Question: I have a list of links/image pairs in a page.
For example, social page below has two links - Twitter, Facebook...the image didn't capture the name.
I need to traverse these and do and insert alphabetically.
So I grab the page ID as follows:
'''
var element_iterator = document.getElementById( 'social_page' );
'''
Now I have the "page' containing the two links Twiiter and Facebook. Say i want to inset Quora, how do I traverse this to find the insert point.
How can I traverse the DOM and to and alphaetical insert based on title.
'''
var page_element = document.getElementById( form_elements.tag.value + '_page' );
var element_iterator = page_element.firstChild;
while( !!( element_iterator = element_iterator.nextSibling ) )
{
if( typeof element_iterator.tagName === 'undefined' )
{
page_element.insertBefore( image_element, element_iterator );
page_element.insertBefore( link_element, element_iterator );
break;
}
else if( element_iterator.tagName.toLowerCase() === 'a' && ( link_element.innerHTML<element_iterator.innerHTML ) )
{
element_iterator = element_iterator.previousSibling;
page_element.insertBefore( image_element, element_iterator );
page_element.insertBefore( link_element, element_iterator );
break;
}
}
'''

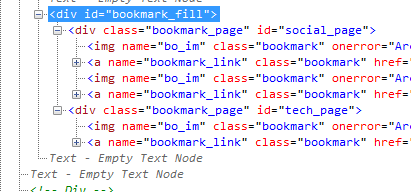
Answer: Let's say you have a list of DOM nodes, for example something like:
'''
var links = document.getElementsByClassName("bookmark_link");
'''
(To get elements scoped to be subelements of a certain ID, try
'''
var links = document.querySelectorAll("#social_page .bookmark_link");
'''
)
Let's say they have a property that you want to sort by, for example 'innerText':
'''
links[0].innerText === "Twitter"
links[1].innerText === "Facebook"
// etc.
'''
Here is how you would get a sorted array of those DOM nodes:
'''
// Convert the NodeList to a normal array,
// since NodeList doesn't have a sort method.
var linksArray = Array.prototype.slice.call(links);
// Sort the array using a custom comparison function.
linksArray.sort(function (a, b) {
return a.innerText.localeCompare(b.innerText);
});
// linksArray is now sorted.
'''